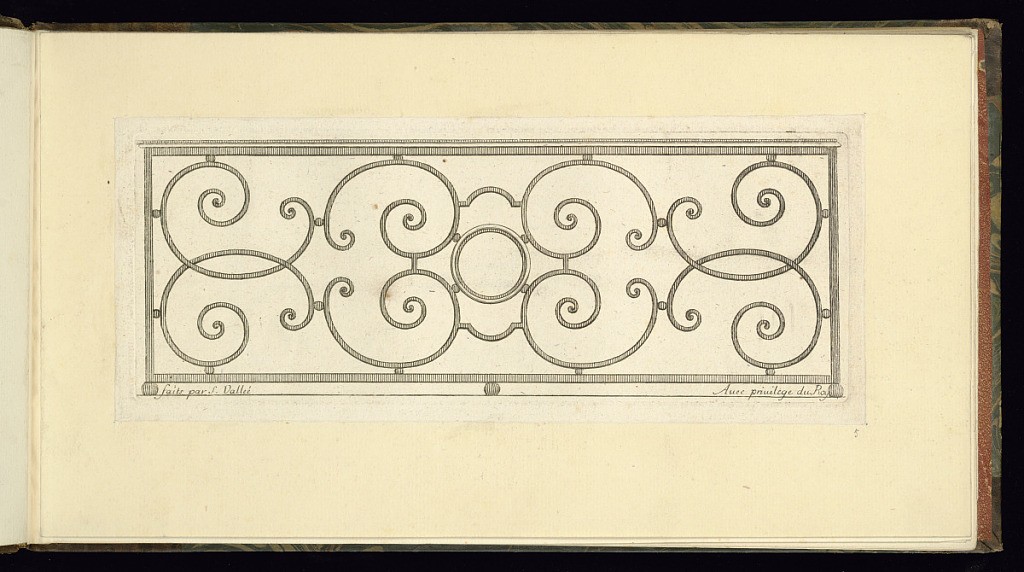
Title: Balcony Rail (Balustrade) Design
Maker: S. Vallée, French, 18th century
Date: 18th century
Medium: Etching and engraving on paper
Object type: Print
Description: Design for a wrought-iron ornamental balcony rail (balustrade) featuring scrolling bands. The plate is signed.